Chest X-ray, PA view. Patient: 57 years old, sex F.
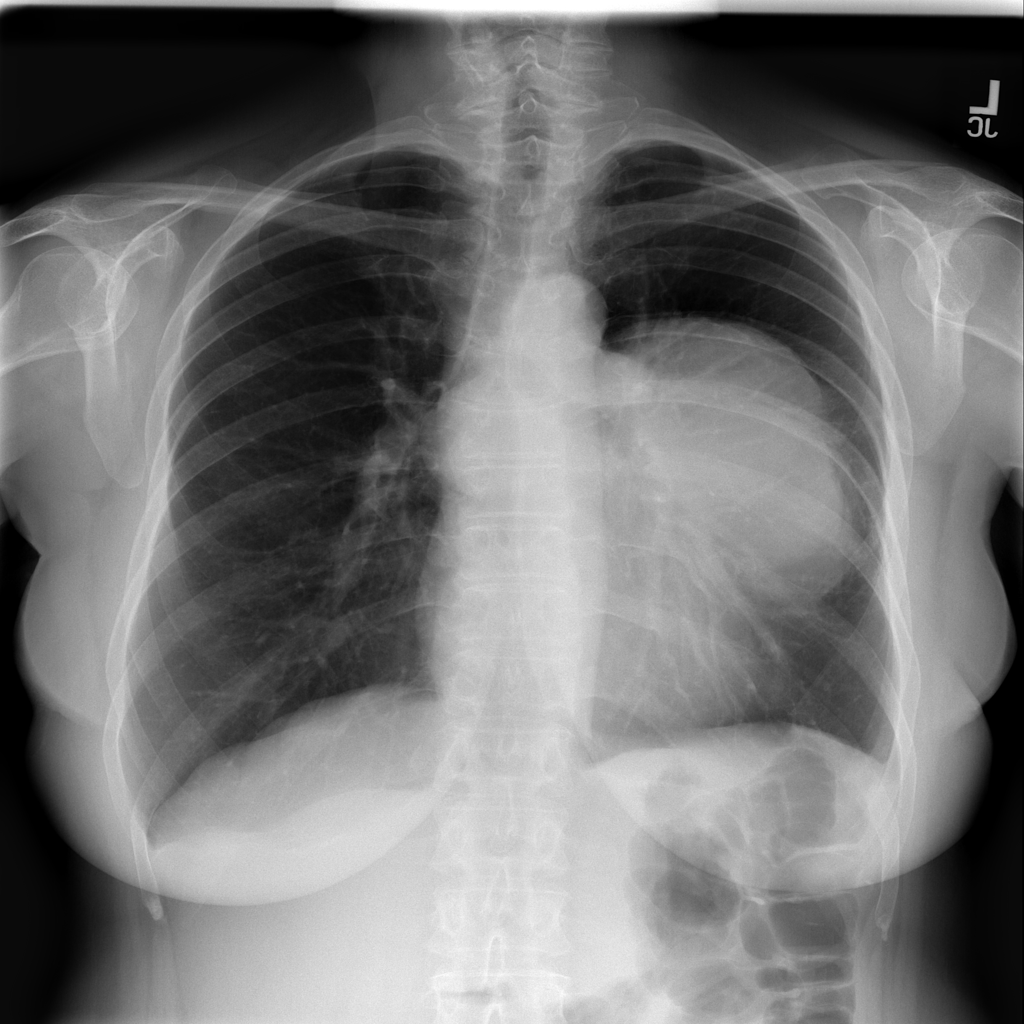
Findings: Mass